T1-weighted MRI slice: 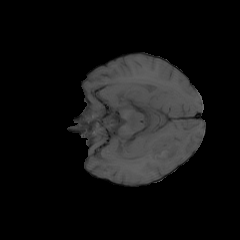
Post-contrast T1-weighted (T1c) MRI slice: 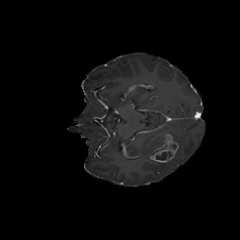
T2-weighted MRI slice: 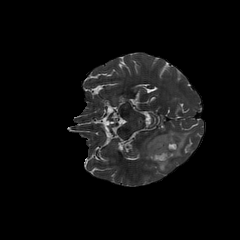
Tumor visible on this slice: yes